Question: I am currently using the server-side option of DataTables, my current problem is that the page numbers in the data table only displays 1. To further explain here is my code:
Javascript:
'''
var oTable1 = $('#users-table').dataTable({
"bDestroy": true,
"bProcessing": true,
"bServerSide": true,
"sAjaxSource": "/v1/users",
"bPaginate": true,
"aoColumns": [
{ "mData": "id" },
{ "mData": "username" },
{ "mData": "name" },
{ "mData": "acctype" },
{ "mData": "country" },
{ "mData": "createdAt" },
{ "mData": "button" }
]
});
'''
/v1/users:
'''
viewAll: function(req, res, next) {
var colS = "";
switch(req.query.iSortCol_0){
case '0': colS = 'id'; break;
case '1': colS = 'username'; break;
case '2': colS = 'firstname'; break;
case '3': colS = 'acctype'; break;
case '4': colS = 'country'; break;
case '5': colS = 'createdAt'; break;
default: break;
};
var options = {
sort: colS+' '+req.query.sSortDir_0,
or: [
{ acctype: { 'contains': req.query.sSearch }},
{ id: { 'contains': req.query.sSearch }},
{ username: { 'contains': req.query.sSearch }},
{ lastname: { 'contains': req.query.sSearch }},
{ firstname: { 'contains': req.query.sSearch }},
{ country: { 'contains': req.query.sSearch }},
{ createdAt: { 'contains': req.query.sSearch }}
],
limit: req.query.iDisplayLength
};
console.log(req.query);
console.log(req.query.sSearch);
//console.log(options);
var p = req.query.iDisplayStart+1;
//console.log(req.query.iDisplayStart);
Users.find(options).paginate({ page: p, limit: req.query.iDisplayLength }).exec(function(err, usr){
if(err){
res.send(500, { error: 'DB error' });
} else {
var retuser = [];
usr.forEach(function(user){
retuser.push({ id: user.id, username: user.username, name: user.firstname+" "+user.lastname, acctype: user.acctype, country: user.country, createdAt: user.createdAt, button: "<a class='blue' href='#view-user' data-toggle='modal' id='user-info'> <i class='icon-zoom-in bigger-130'></i></a>" });
});
Users.count().exec(function(err, result){
var json = {
aaData: retuser,
iTotalRecords: result,
iTotalDisplayRecords: usr.length
};
res.contentType('application/json');
res.json(json);
});
}
});
},
'''
What basically happens is that:
When I change the page in
> .paginate({ page: p, limit: req.query.iDisplayLength })
to 2, it shows what should be displayed in page 2, and if I change it to 1, it shows what should be displayed in page 1. And when change the number of records to display, it shows the 11th record. So I guess there is no problem with regards to how I retrieve my data from the controller.
I thought that DataTables automatically adds page numbers based on the 'iTotalDisplayRecords' and 'iTotalRecords', but it turns out that it isn't. Is there something wrong with my code or what I thought was wrong, that I'd have to be the one to add the page numbers in my DataTable?

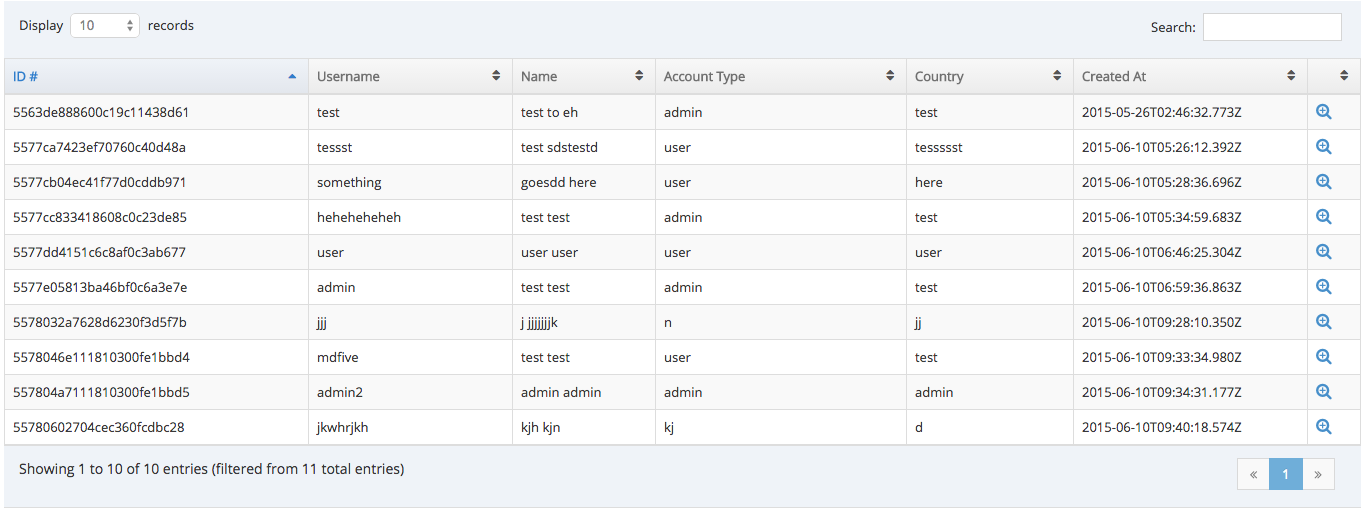
Answer: I believe the problem is that you're returning wrong value in 'iTotalDisplayRecords':
'''
"iTotalRecords": 11,
"iTotalDisplayRecords": 10
'''
From the <URL>:
> int 'iTotalRecords'
Total records, before filtering (i.e. the total
number of records in the database) int 'iTotalDisplayRecords'
Total records, after filtering (i.e. the total number of records after
filtering has been applied - not just the number of records being
returned in this result set)
When filtering is not performed, 'iTotalRecords' should be equal to 'iTotalDisplayRecords'.
To correct the problem, you need to calculate after filtering has been applied and use that value for 'iTotalDisplayRecords' instead of 'usr.length'.